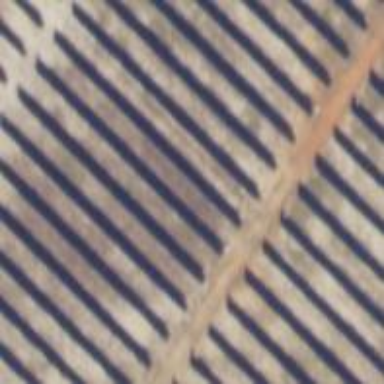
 consisting of solar photovoltaic panels."